Interaction volume radius: 5 \u00c5
Interaction volume height: 20 \u00c5
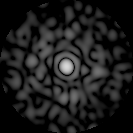
Disorder parameter: 0.8415